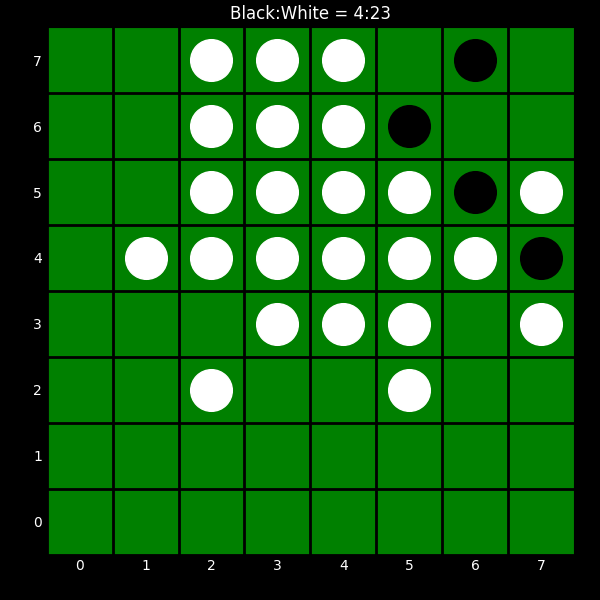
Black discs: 4
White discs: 23